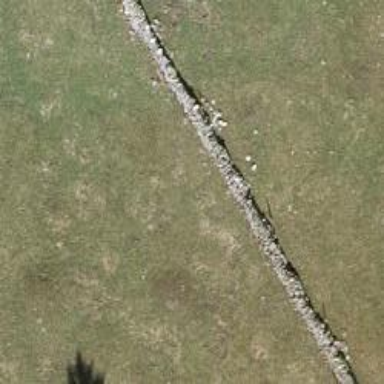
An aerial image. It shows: Wall is shown in the image.